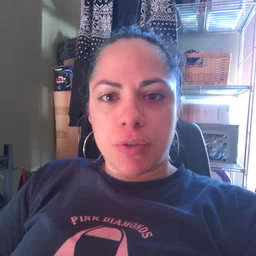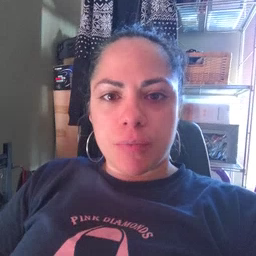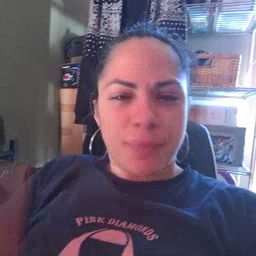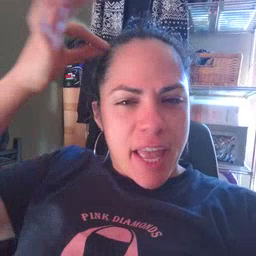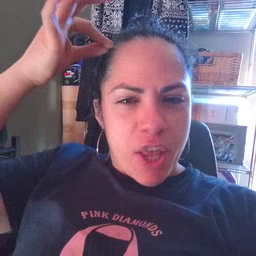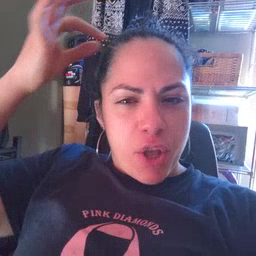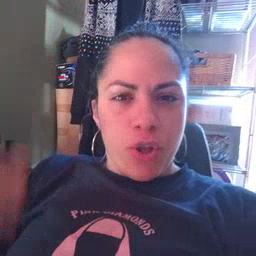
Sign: hair